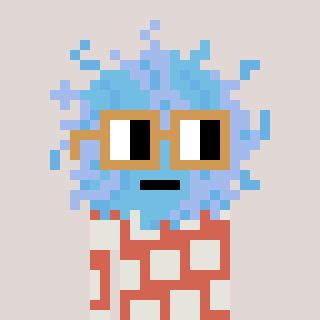
a pixel art character with square brown glasses, a lint-shaped head and a peachy-colored body on a warm background